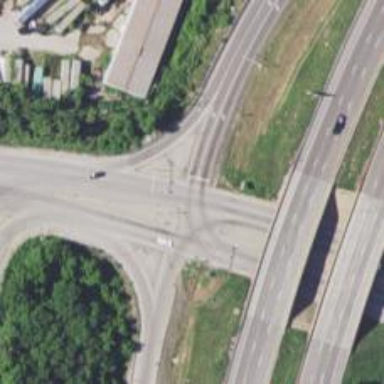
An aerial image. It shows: Primary highway that functions as expressway.